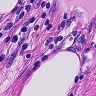
Metastatic tissue present: no